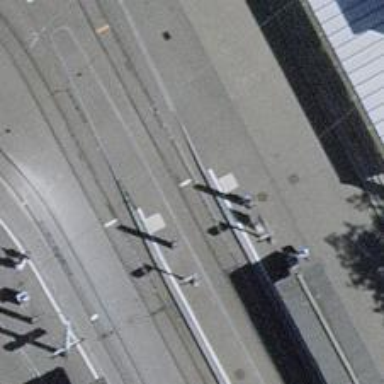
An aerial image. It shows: Tram stop with stop position for public transport.